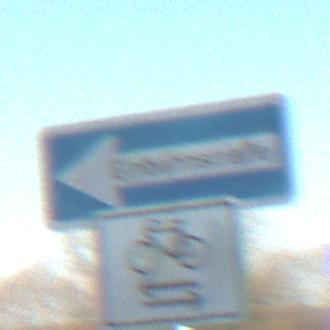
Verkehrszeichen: EinbahnstrasseLinksweisend
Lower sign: RichtungsangabeDurchPfeile9
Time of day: MorningAfternoon
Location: Outdoor (Nature)
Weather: Clear
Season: Winter
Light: Natural